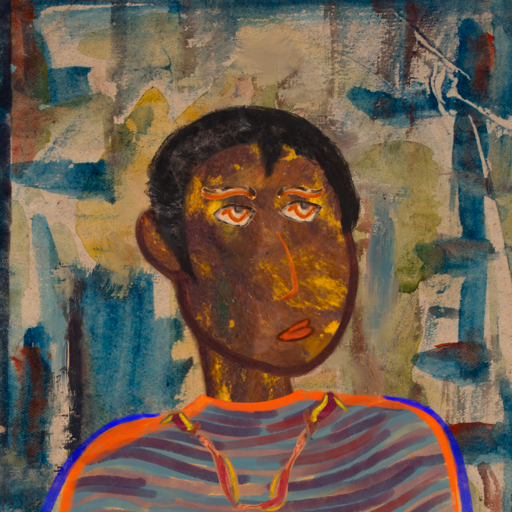
Background: Orphan, Head And Neck Side: Comrade, Face Side: Experience, Bust: Experience, Hair Side: Roy_Bahadur, Head Accessory: Blank, Second Necklace: Gypsy_Mother_1, Necklace: Blank, Baby: Blank